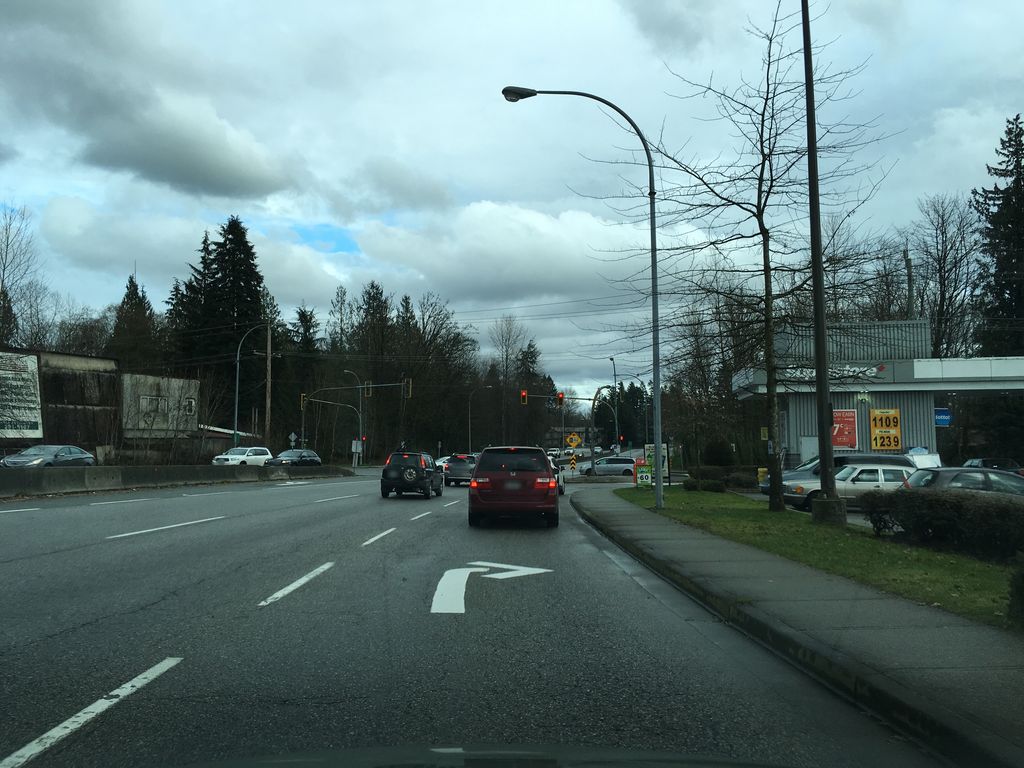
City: vancouver